Interaction volume radius: 5 \u00c5
Interaction volume height: 25 \u00c5
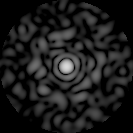
Disorder parameter: 0.8578